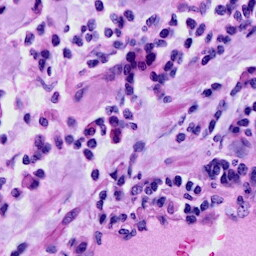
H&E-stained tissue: Cervix